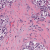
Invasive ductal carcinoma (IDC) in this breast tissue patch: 1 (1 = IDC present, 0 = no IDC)